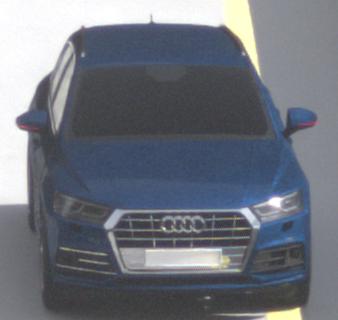
Make: Audi
Model: Q5 45 TFSI
Detailed model: Q5 (FY)
Model produced from: 2019/01
Model produced until: 2019/05
Doors: 5
Color: blue
Road condition: dry road
Daytime: morning or afternoon
Contrast: low contrast